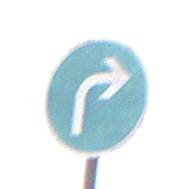
Verkehrszeichen: VorgeschriebeneFahrtrichtungRechts
Umgebung: Outdoor, Nature
Tageszeit: MorningAfternoon
Wetter: PartlyCloudy
Licht: Natural
Jahreszeit: NotSpecified
Kontrast: MediumContrast